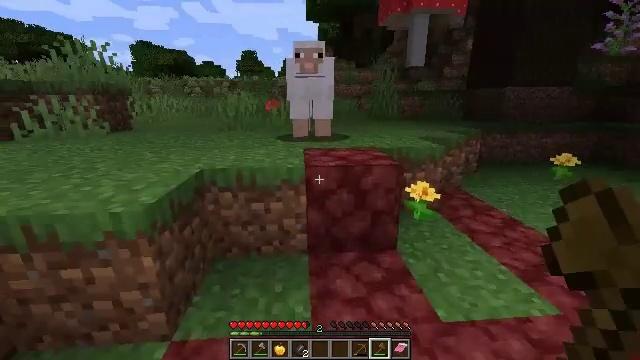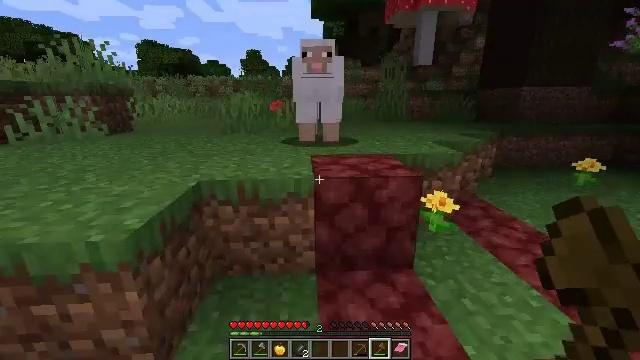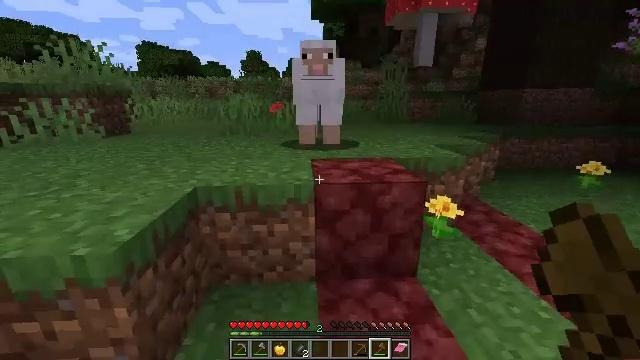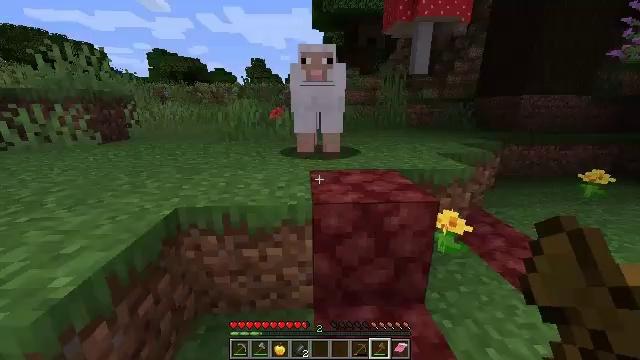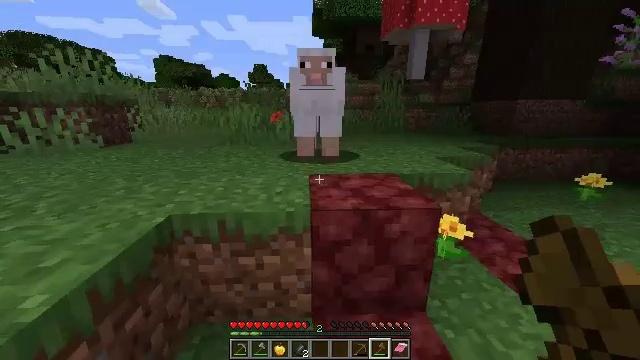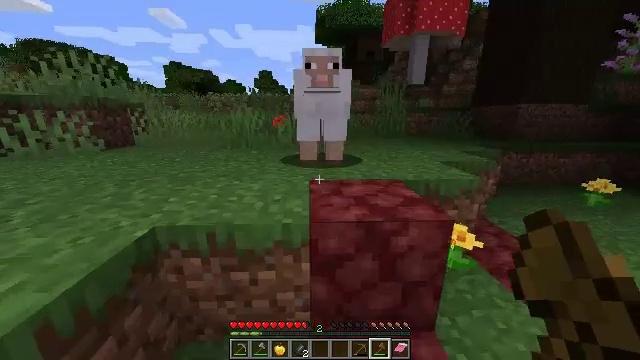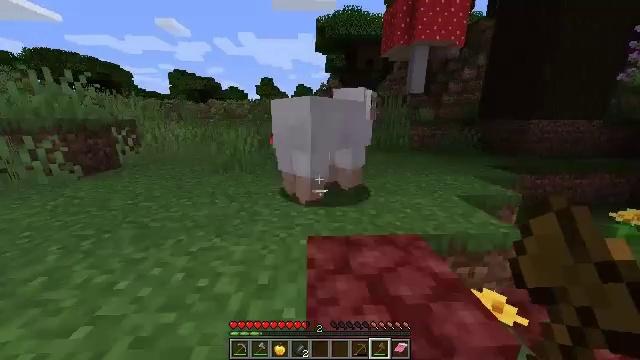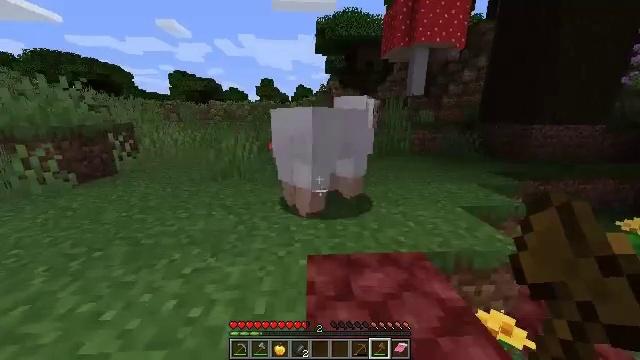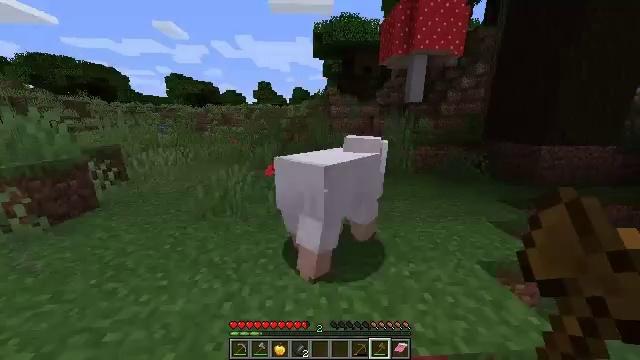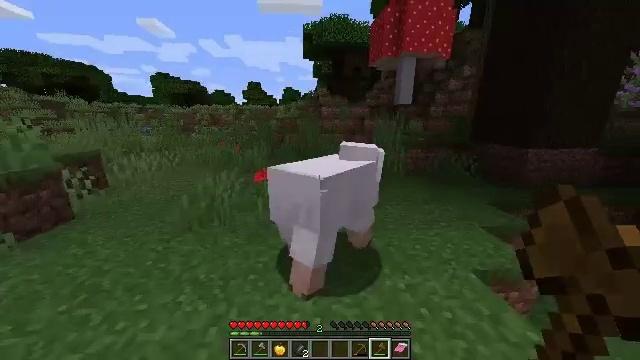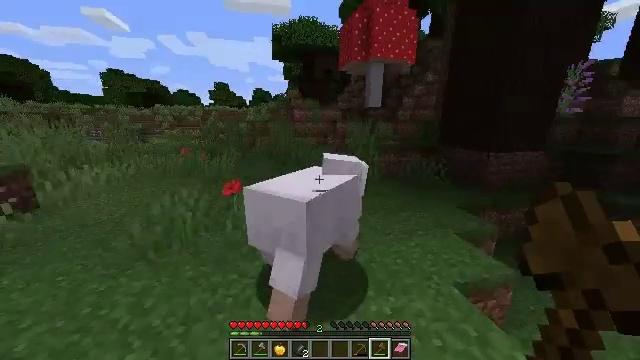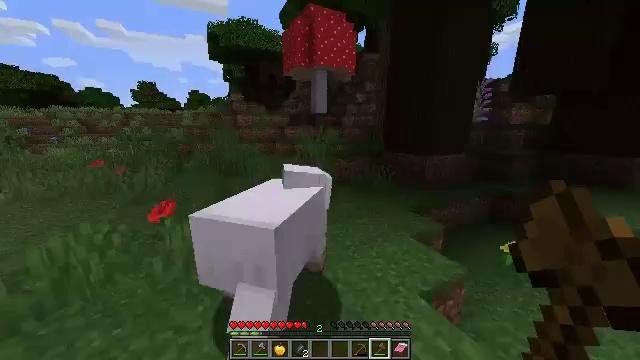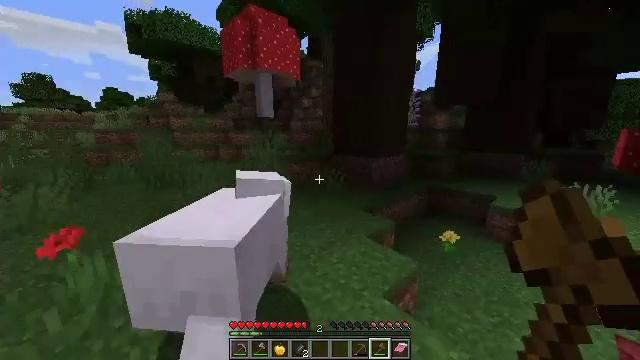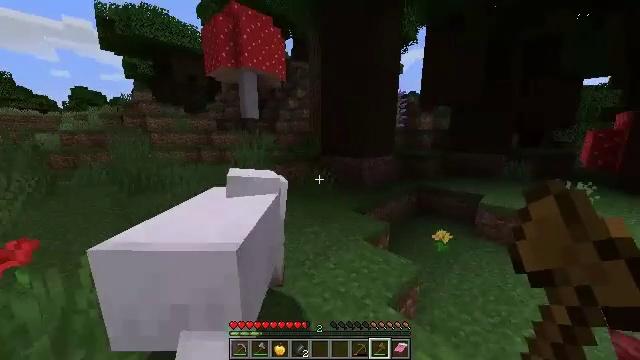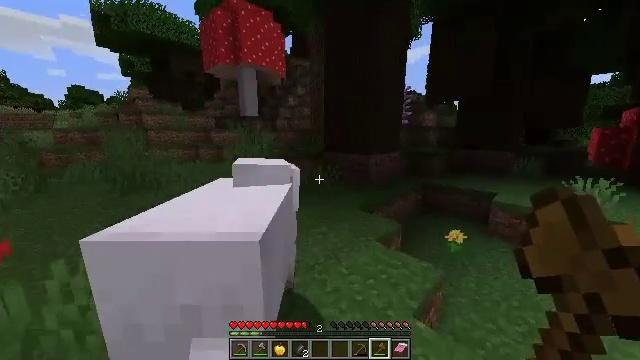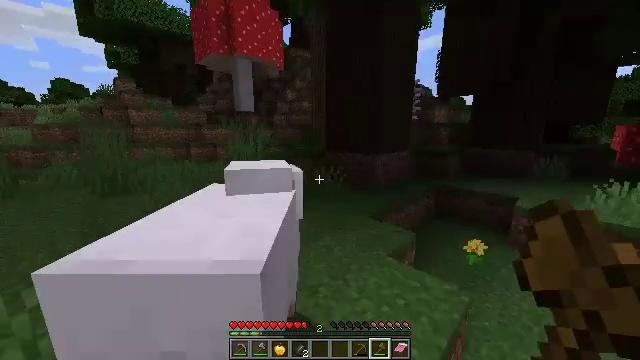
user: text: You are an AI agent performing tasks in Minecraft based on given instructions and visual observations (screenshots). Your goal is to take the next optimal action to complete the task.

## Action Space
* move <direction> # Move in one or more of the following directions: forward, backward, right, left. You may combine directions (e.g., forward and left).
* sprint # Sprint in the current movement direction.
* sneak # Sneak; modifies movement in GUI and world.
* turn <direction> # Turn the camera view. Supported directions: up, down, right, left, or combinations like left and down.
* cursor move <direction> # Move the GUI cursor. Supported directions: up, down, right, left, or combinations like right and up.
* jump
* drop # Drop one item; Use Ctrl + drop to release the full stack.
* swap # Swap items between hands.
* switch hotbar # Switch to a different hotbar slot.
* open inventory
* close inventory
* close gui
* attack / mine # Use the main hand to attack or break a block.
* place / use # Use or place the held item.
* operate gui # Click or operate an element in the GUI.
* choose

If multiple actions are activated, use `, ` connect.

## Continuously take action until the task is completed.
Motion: motion action
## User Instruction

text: Remove pink dye from the inventory.
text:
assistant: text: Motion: move forward
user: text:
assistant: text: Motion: move forward, sprint
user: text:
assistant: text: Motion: move forward, sprint
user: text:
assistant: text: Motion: move forward, sprint
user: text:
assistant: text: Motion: move forward, sprint
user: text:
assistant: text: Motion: move forward, jump
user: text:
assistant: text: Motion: move forward, jump
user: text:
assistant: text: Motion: move forward, jump
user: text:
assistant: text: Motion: move forward, turn right, jump
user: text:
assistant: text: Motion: move forward, turn right
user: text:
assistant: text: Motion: move forward, turn right and up
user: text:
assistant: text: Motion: move forward, turn right and up
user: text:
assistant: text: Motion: move forward and move right, turn right
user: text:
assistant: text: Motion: move right
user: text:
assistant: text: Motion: move forward and move right
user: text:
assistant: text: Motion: move forward and move right
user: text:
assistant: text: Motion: move forward, turn left
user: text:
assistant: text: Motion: move forward, turn left
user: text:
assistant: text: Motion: move forward
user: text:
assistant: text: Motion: move forward
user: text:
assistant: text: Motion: move forward, turn right and up, open inventory
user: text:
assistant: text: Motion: cursor move right, open inventory
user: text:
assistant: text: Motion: cursor move right, open inventory
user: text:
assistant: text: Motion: no_op
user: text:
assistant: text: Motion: no_op
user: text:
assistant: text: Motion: close inventory
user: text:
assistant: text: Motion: close inventory
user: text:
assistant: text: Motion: turn right, close inventory
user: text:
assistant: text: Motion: turn right
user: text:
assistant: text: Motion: turn right